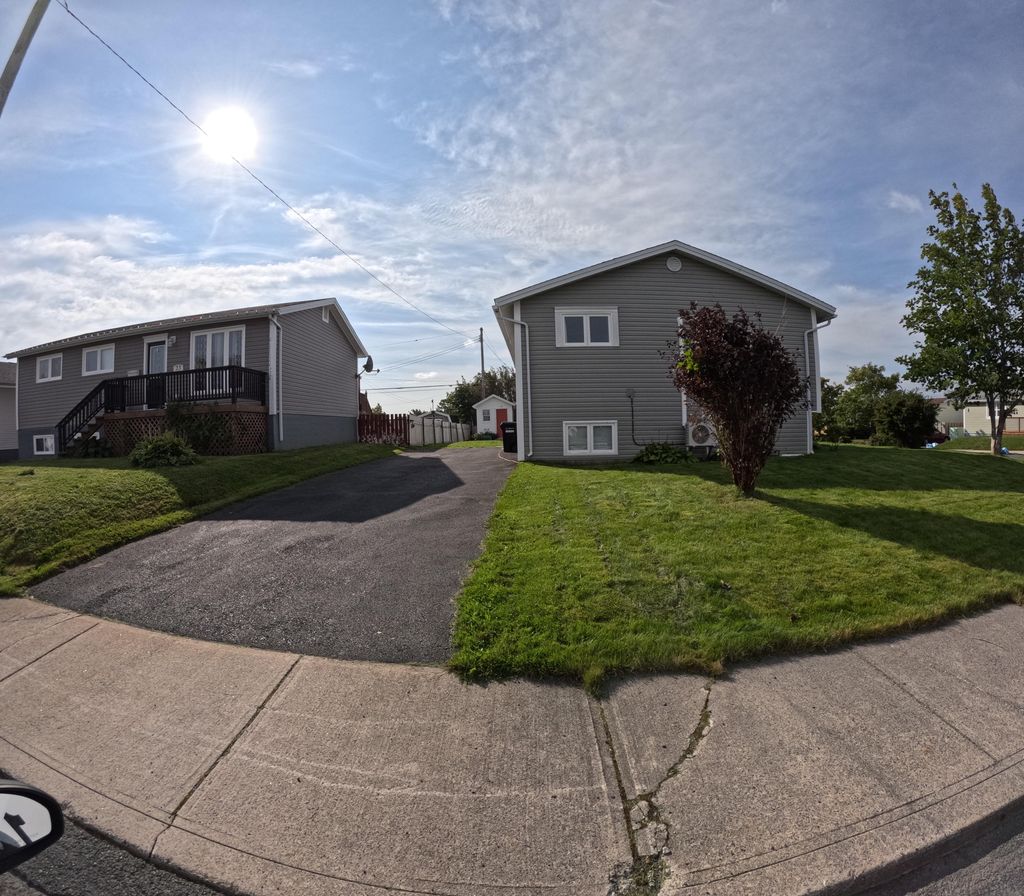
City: st_johns